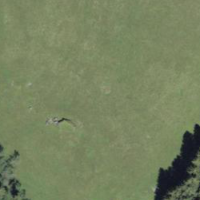
EUNIS habitat code: 23
Species observed at this site:
Pyrgus malvoides